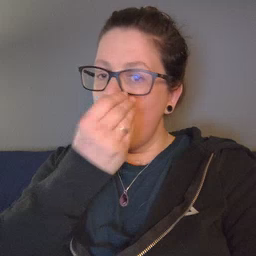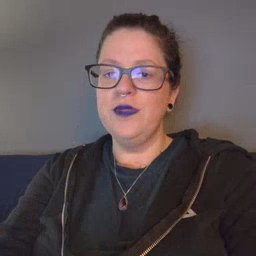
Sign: flower